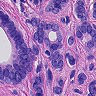
Metastatic tissue present: yes